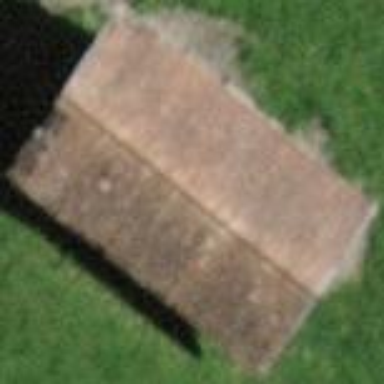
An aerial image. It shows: Rural barn.